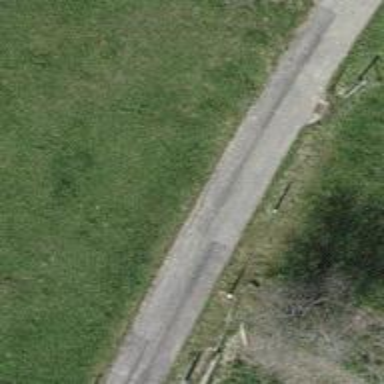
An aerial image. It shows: Unclassified road.